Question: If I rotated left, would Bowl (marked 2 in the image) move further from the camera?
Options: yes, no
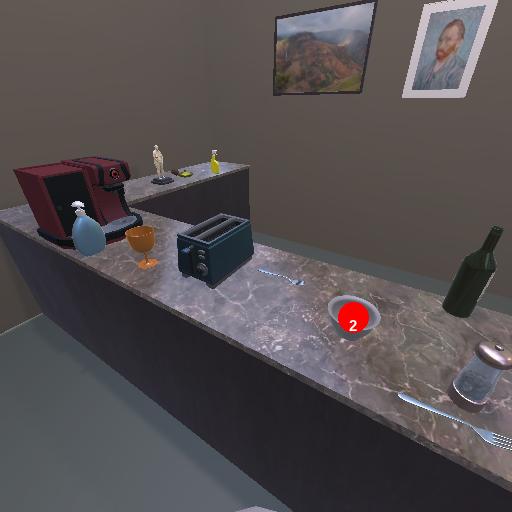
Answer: yes